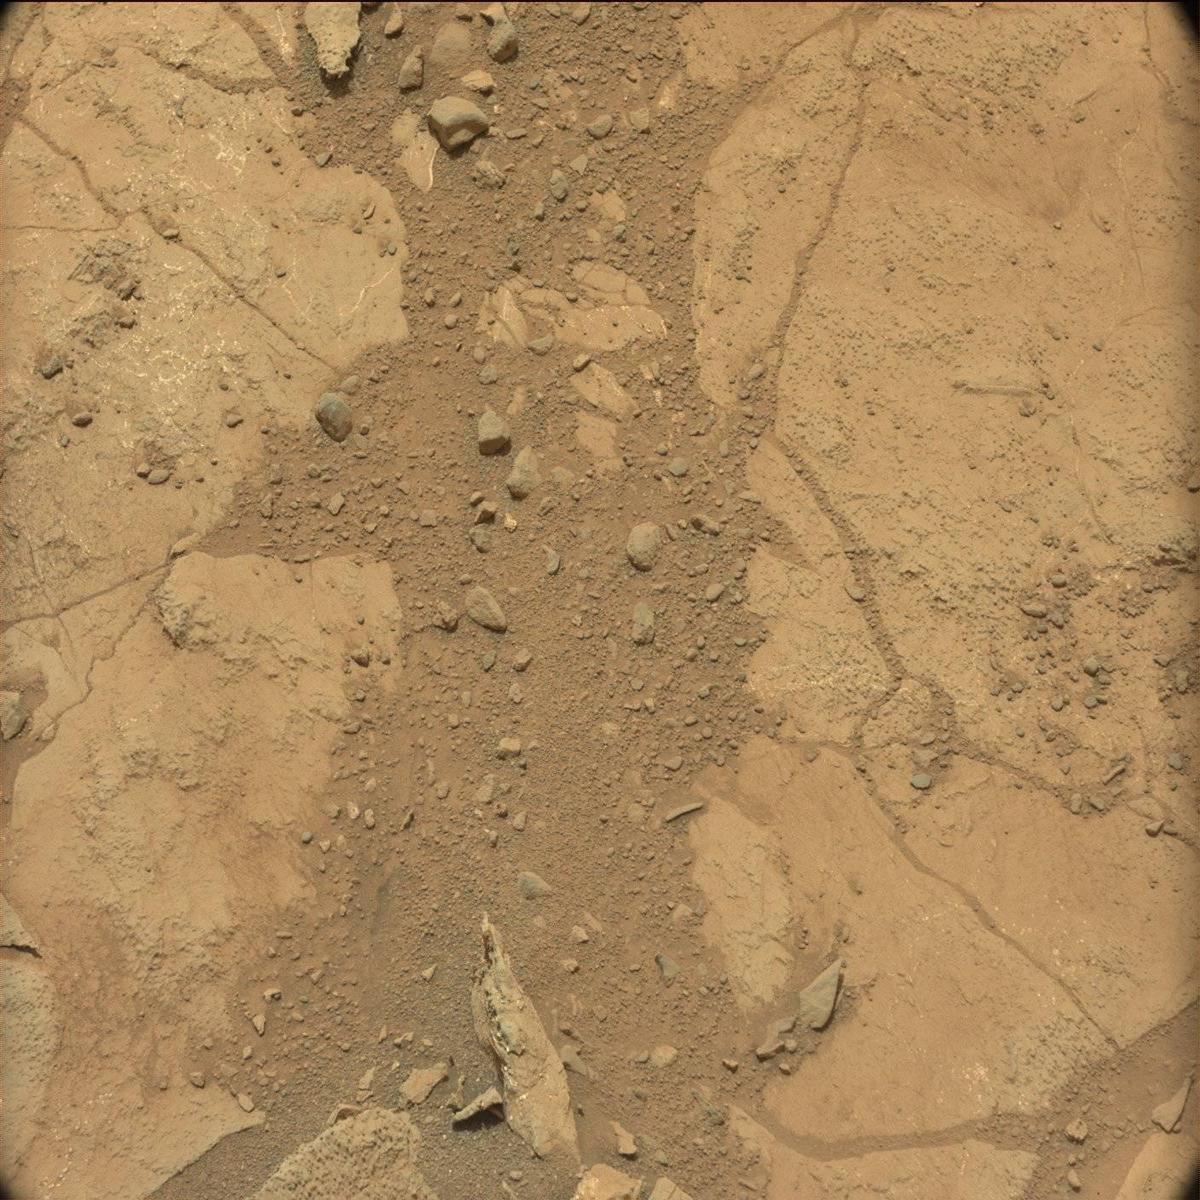
Terrain classes present: Bedrock, Rock, Sand / Soil